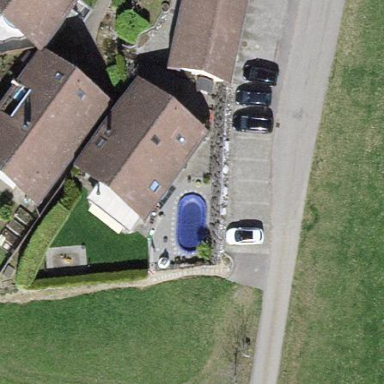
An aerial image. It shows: Terrace building.